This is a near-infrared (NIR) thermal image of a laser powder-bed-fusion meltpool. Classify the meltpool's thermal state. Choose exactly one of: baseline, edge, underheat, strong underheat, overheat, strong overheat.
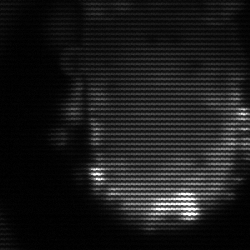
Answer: baseline